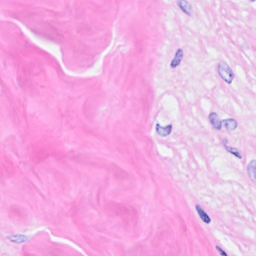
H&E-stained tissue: Breast